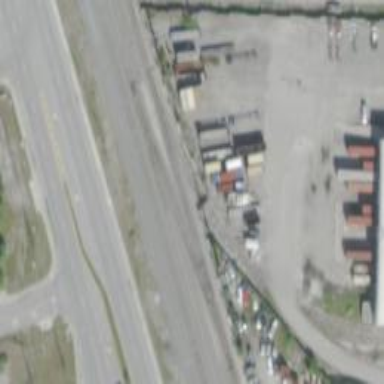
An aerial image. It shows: Rail spur service.